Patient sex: F
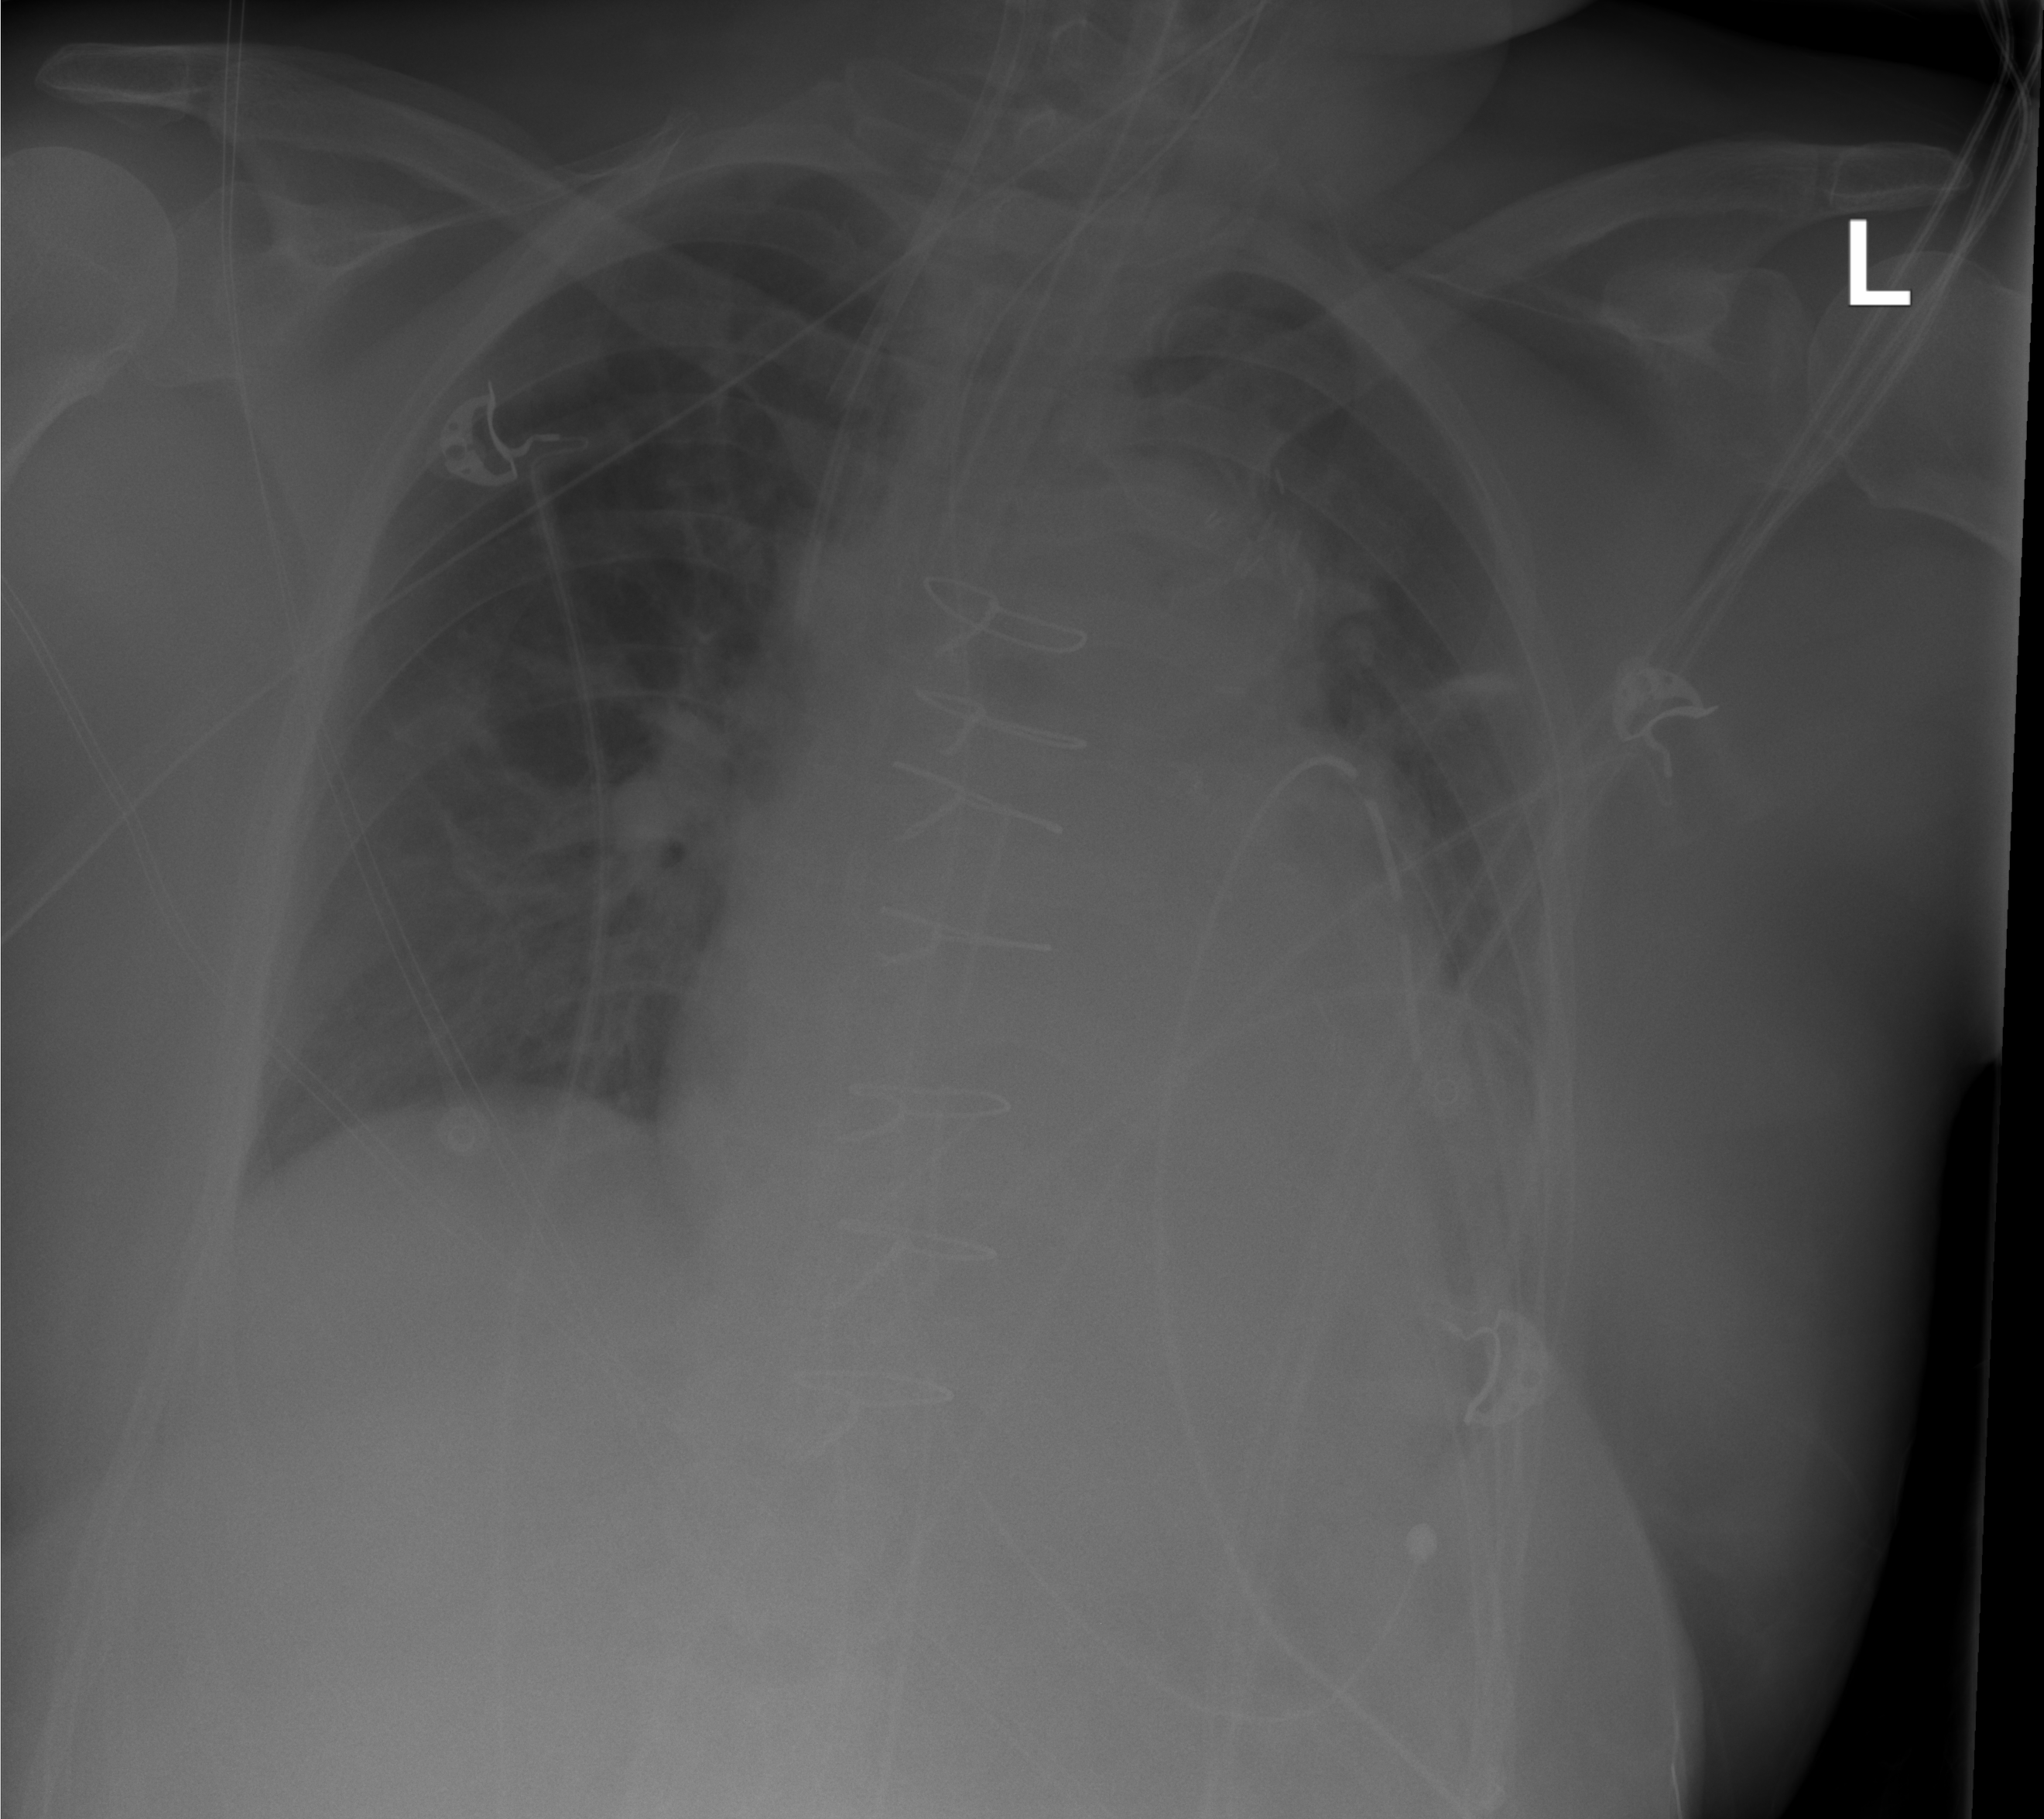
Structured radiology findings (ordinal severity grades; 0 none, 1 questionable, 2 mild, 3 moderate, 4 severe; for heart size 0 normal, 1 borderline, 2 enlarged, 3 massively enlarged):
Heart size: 2
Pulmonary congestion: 0
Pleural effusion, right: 0
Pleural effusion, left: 0
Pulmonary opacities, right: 0
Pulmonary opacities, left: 1
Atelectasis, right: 1
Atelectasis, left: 2